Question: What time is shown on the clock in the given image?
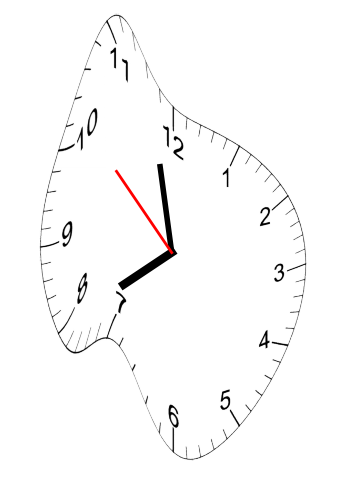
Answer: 07:57:52